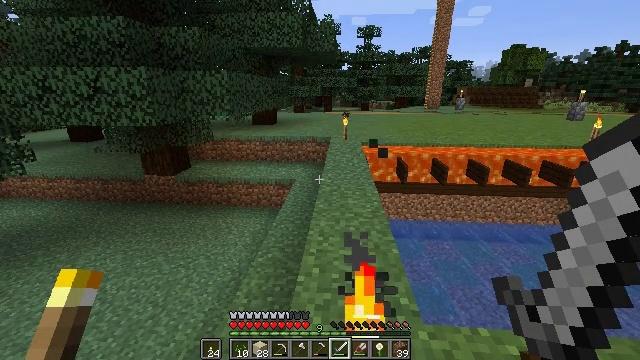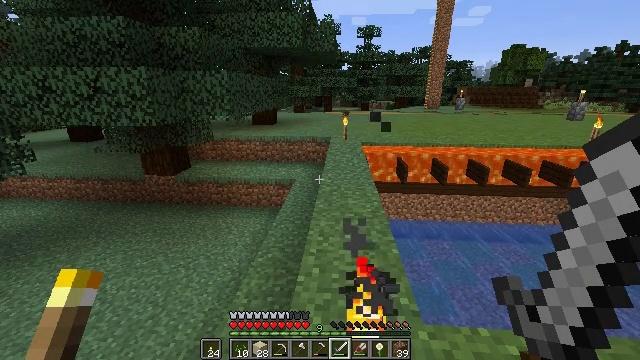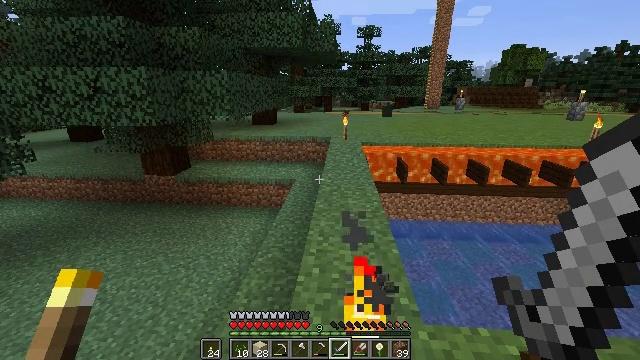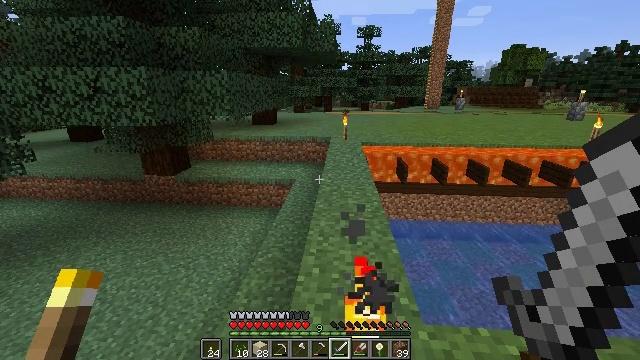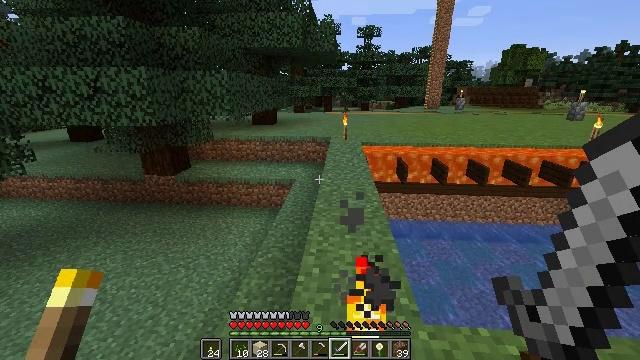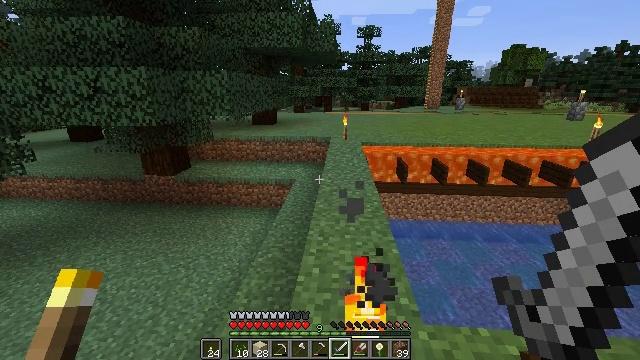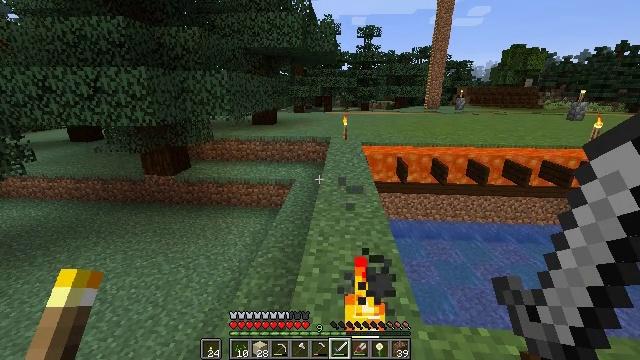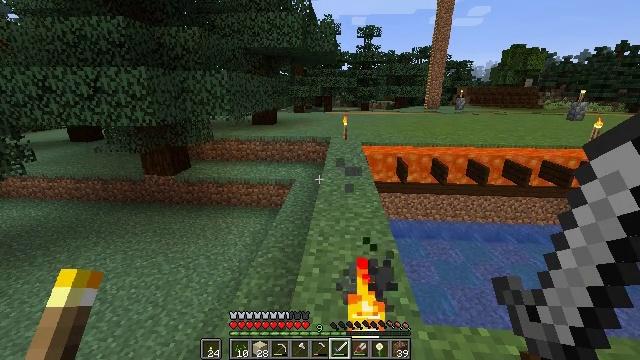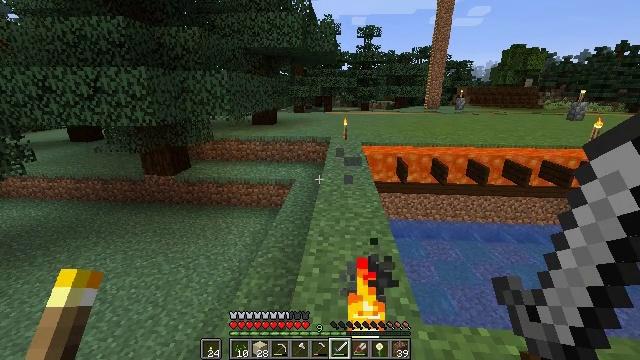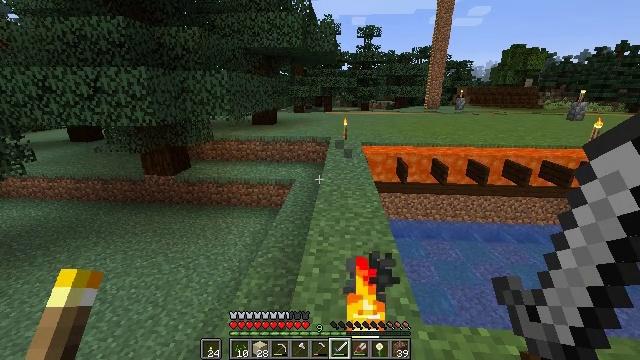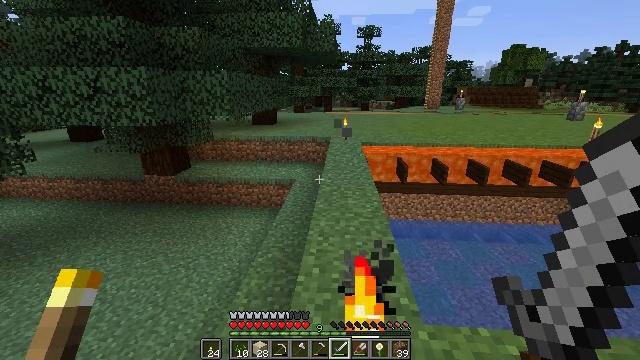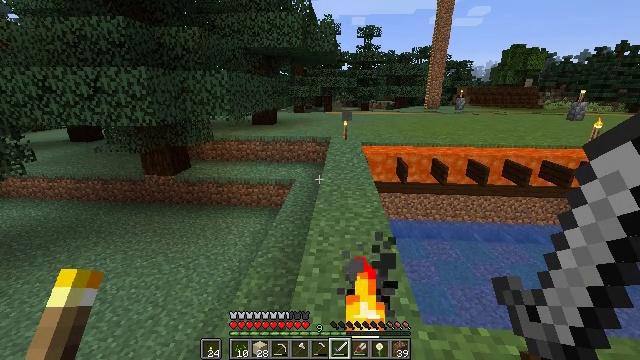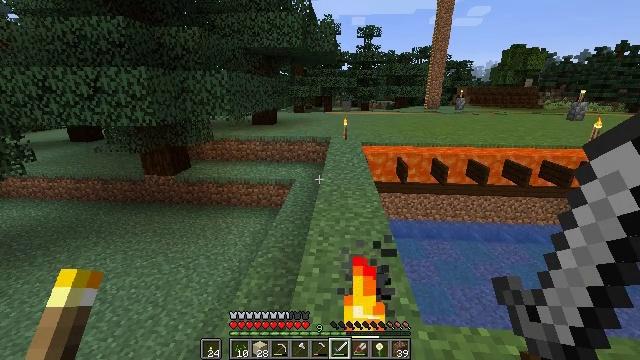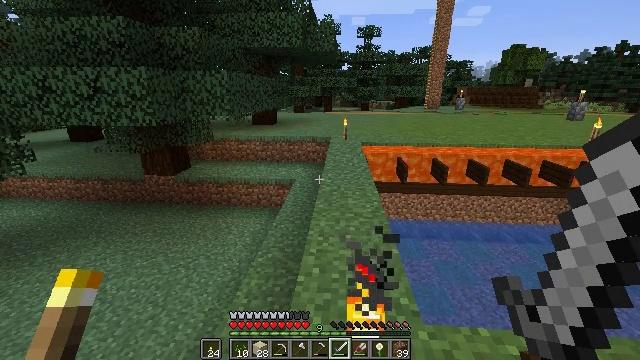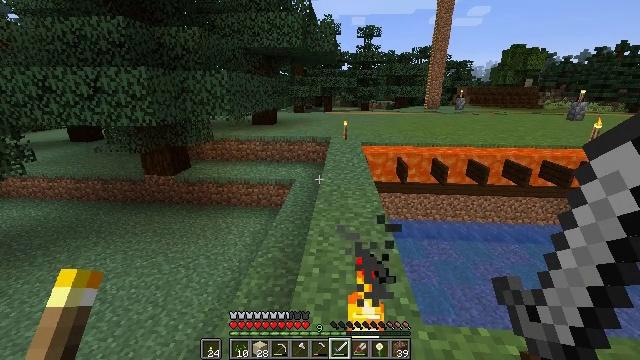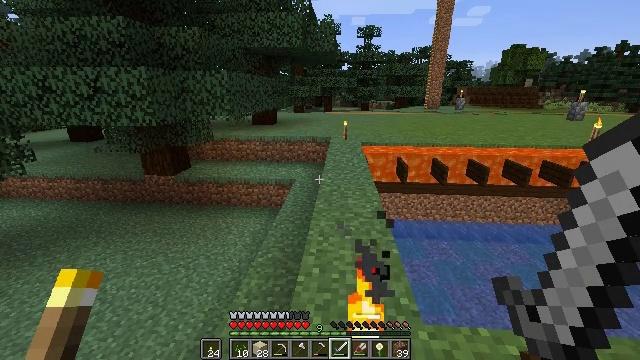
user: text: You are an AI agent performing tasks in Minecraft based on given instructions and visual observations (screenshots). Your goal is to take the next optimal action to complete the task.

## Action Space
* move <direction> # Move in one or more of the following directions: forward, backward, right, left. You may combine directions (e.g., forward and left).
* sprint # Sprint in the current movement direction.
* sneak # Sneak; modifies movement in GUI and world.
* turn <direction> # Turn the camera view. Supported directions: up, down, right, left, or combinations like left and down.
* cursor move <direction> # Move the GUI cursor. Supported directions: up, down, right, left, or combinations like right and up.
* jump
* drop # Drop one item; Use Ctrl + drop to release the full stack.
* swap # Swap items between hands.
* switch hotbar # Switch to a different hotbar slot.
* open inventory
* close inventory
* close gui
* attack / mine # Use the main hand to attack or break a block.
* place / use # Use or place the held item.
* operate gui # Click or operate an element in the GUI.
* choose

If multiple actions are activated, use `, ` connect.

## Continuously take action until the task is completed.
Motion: motion action
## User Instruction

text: Break the sand block.
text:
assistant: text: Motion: no_op
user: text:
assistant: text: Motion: no_op
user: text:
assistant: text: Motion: no_op
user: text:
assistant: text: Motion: no_op
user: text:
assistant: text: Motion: no_op
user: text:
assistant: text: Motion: no_op
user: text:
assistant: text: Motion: no_op
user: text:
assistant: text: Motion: no_op
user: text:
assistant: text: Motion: no_op
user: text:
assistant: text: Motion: no_op
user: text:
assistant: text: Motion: no_op
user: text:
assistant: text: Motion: no_op
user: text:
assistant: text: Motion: no_op
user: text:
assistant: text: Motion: no_op
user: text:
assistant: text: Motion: no_op
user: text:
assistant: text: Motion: no_op
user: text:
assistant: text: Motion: no_op
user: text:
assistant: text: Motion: no_op
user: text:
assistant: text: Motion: no_op
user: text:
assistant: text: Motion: no_op
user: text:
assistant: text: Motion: no_op
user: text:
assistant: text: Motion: no_op
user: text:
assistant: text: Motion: no_op
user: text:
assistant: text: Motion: no_op
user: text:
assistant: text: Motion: no_op
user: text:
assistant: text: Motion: no_op
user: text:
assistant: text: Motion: no_op
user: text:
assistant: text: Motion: no_op
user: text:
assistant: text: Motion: no_op
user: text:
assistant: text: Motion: no_op